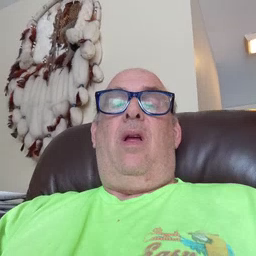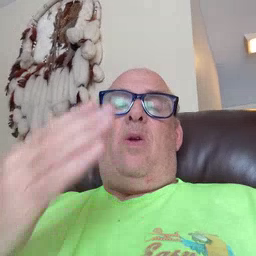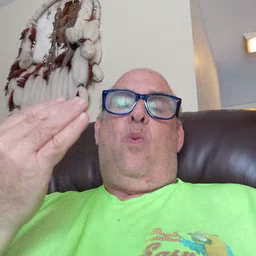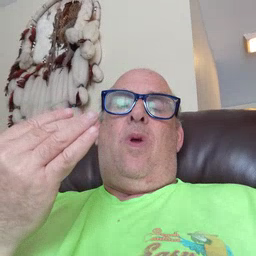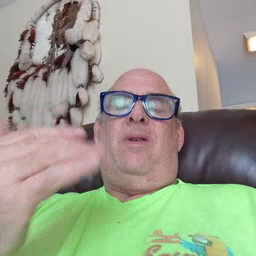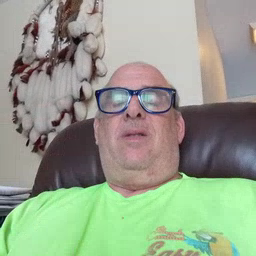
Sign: wait